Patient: sex F, age 19
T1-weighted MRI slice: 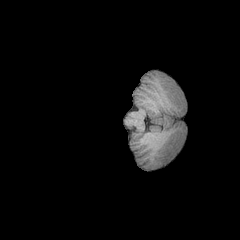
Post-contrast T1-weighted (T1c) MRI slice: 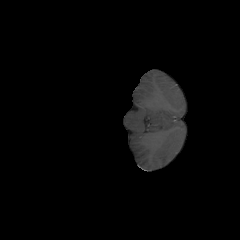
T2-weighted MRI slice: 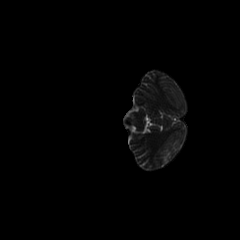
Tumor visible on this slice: no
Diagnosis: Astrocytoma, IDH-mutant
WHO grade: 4